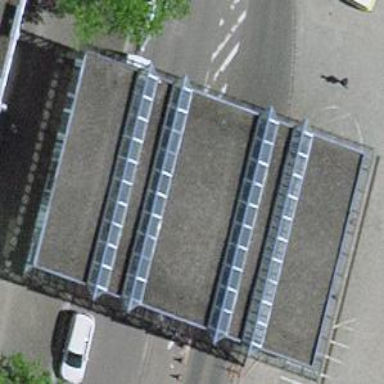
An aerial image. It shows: View of roof of building.